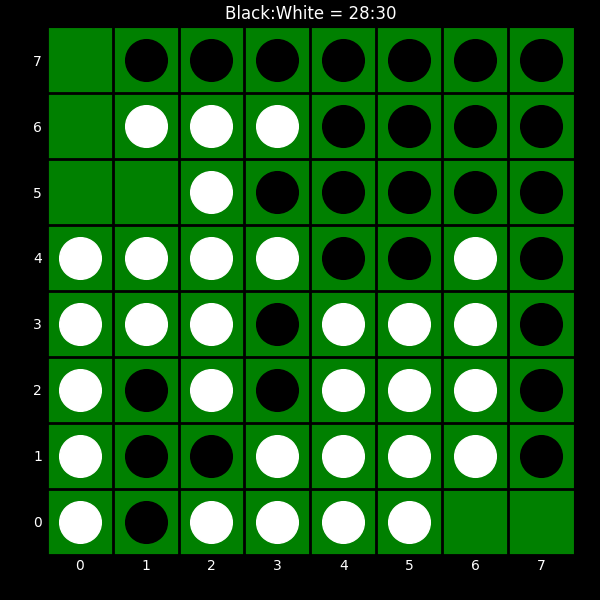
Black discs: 28
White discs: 30